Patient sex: M
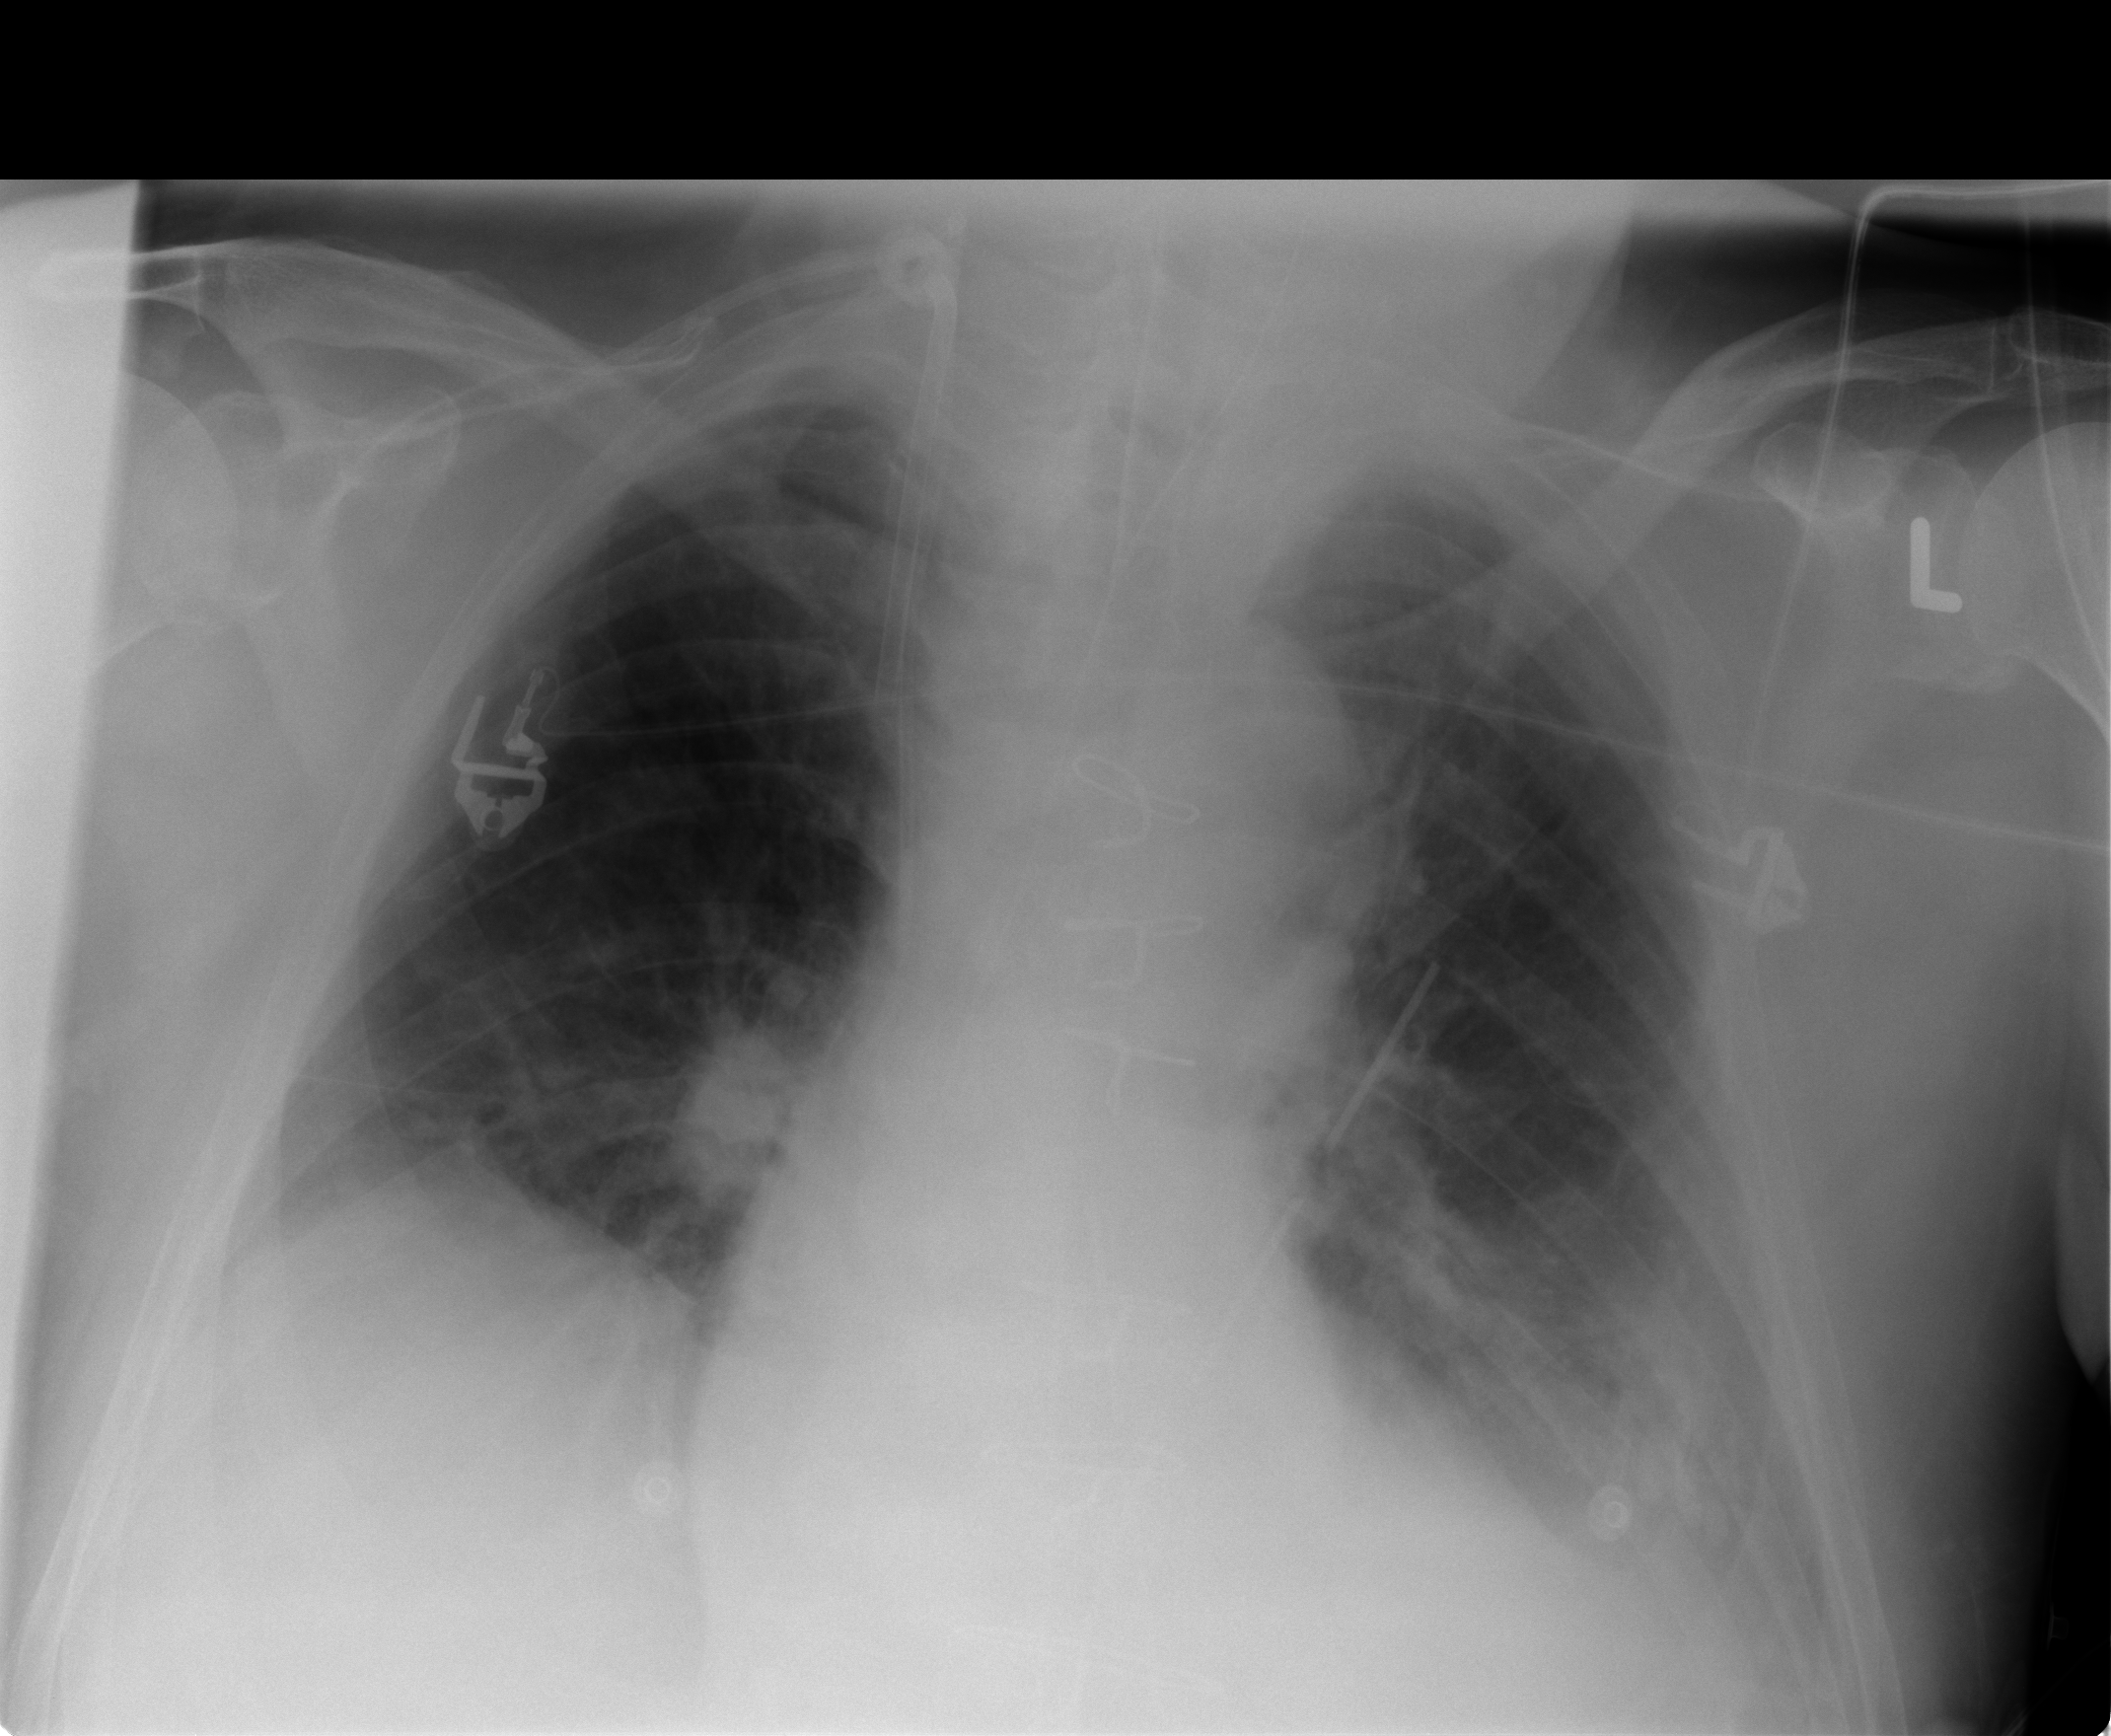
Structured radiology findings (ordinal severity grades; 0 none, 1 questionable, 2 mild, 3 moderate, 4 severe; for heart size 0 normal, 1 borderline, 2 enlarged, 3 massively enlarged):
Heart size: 0
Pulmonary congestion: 2
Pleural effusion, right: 0
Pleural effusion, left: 2
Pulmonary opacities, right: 0
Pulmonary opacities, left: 1
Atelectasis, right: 2
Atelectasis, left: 2